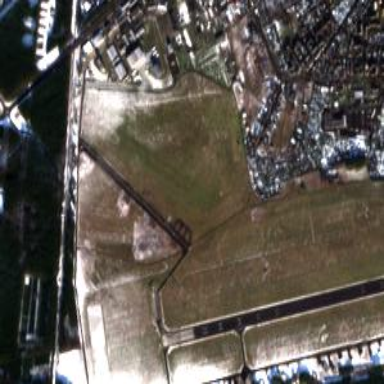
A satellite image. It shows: Area designated as taxiway at the airport.